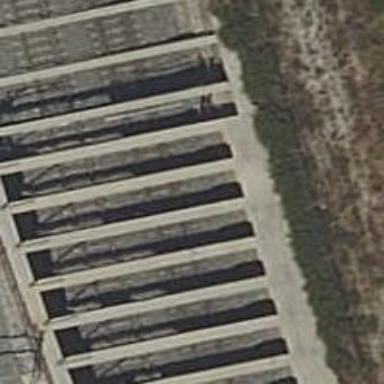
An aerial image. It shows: Railway tunnel with electrified contact lines.